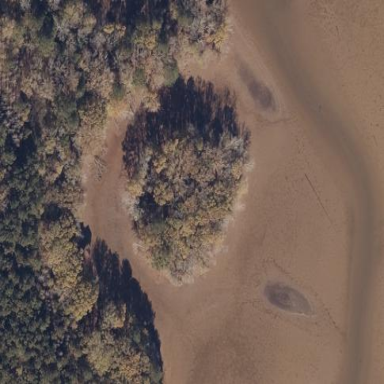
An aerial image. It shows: Islet covered with woodland.